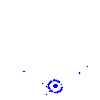
Particle: proton